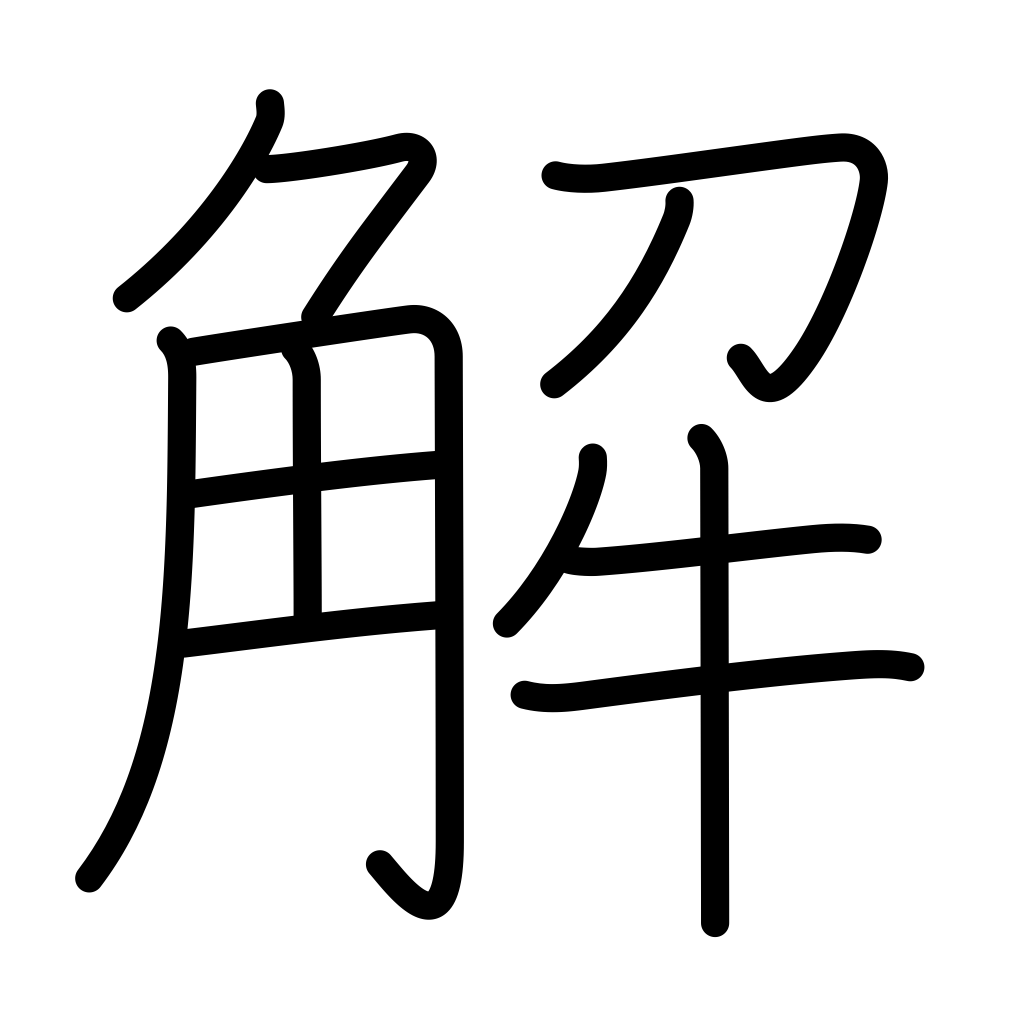
Meaning: unravel, notes, key, explanation, understanding, untie, undo, solve, answer, cancel, absolve, explain, minute